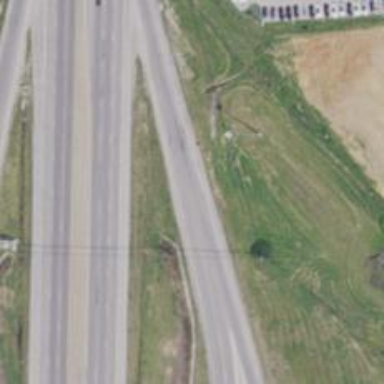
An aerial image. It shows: Trunk link highway.